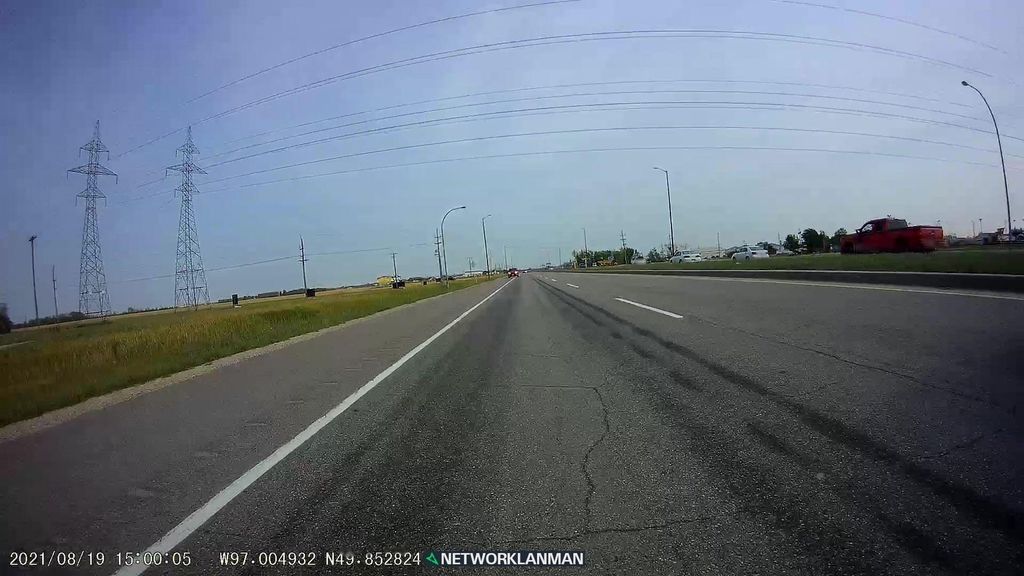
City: winnipeg